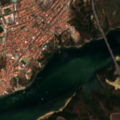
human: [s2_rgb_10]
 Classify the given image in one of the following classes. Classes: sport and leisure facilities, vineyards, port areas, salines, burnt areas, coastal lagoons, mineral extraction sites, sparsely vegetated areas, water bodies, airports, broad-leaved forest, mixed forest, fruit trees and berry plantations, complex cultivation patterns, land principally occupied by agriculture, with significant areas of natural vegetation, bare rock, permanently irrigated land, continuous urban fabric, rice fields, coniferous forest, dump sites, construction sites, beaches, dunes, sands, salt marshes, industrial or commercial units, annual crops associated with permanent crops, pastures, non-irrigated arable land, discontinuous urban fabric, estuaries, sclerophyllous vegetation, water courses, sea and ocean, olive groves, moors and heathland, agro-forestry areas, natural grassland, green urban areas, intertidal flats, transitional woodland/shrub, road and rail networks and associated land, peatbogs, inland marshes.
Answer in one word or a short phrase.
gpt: continuous urban fabric, discontinuous urban fabric, pastures, complex cultivation patterns, land principally occupied by agriculture, with significant areas of natural vegetation, broad-leaved forest, mixed forest, sclerophyllous vegetation, transitional woodland/shrub, beaches, dunes, sands, salt marshes, estuaries